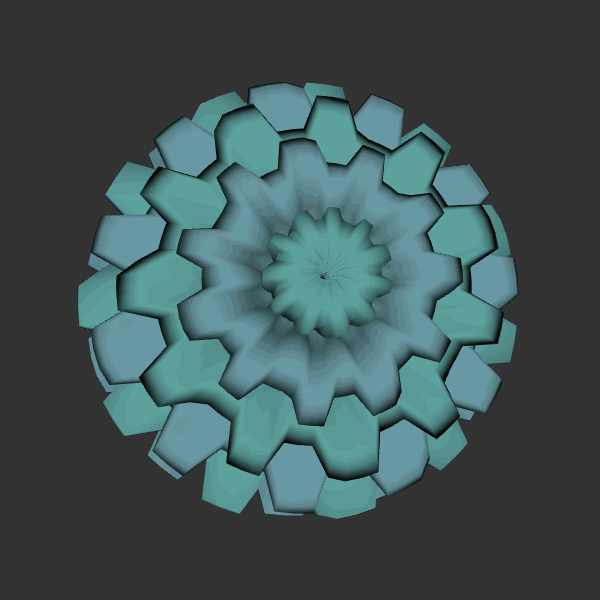
Background: dark